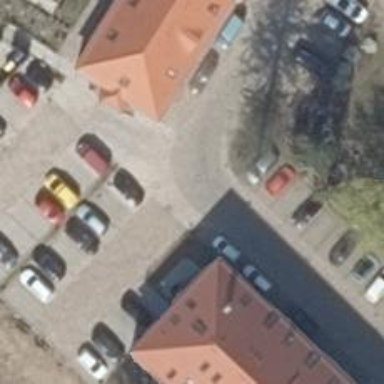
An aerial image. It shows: Road serving as parking aisle.